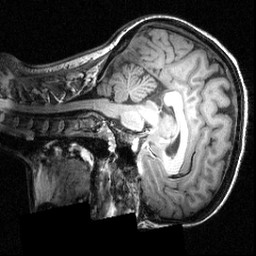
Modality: T1w
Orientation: sagittal
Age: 25
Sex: female
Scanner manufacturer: siemens
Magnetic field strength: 3.951 T
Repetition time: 1.5 s
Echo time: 0.00335 s